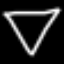
Label: diamond